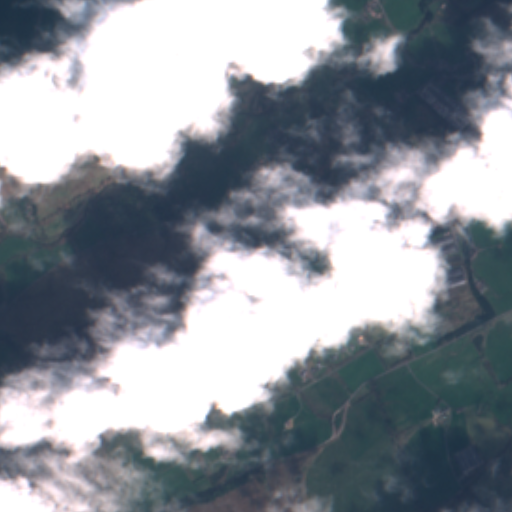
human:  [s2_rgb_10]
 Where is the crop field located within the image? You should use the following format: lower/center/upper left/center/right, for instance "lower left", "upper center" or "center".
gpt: The crop field is located in the center right of the image.
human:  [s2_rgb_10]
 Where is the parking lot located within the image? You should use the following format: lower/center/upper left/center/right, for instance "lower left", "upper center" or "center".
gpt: The parking lot is located in the upper of the image.
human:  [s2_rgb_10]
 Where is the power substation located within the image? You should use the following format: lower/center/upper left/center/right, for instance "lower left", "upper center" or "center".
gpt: The power substation is located in the upper center of the image.
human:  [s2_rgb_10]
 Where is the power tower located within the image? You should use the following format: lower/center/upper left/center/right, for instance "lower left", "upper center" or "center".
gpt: The power tower is located in the upper right of the image.
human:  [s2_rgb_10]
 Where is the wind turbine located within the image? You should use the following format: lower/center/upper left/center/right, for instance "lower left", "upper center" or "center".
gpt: The wind turbine is located in the center left of the image.
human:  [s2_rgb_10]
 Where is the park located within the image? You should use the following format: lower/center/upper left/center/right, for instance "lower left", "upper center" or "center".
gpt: There is no park in the image.